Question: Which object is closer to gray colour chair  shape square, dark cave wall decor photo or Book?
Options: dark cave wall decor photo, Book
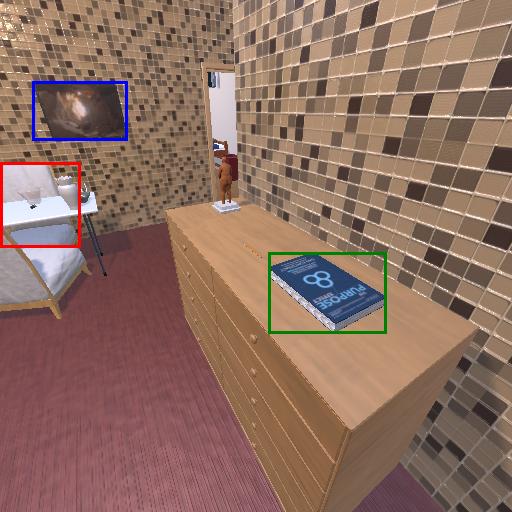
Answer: dark cave wall decor photo